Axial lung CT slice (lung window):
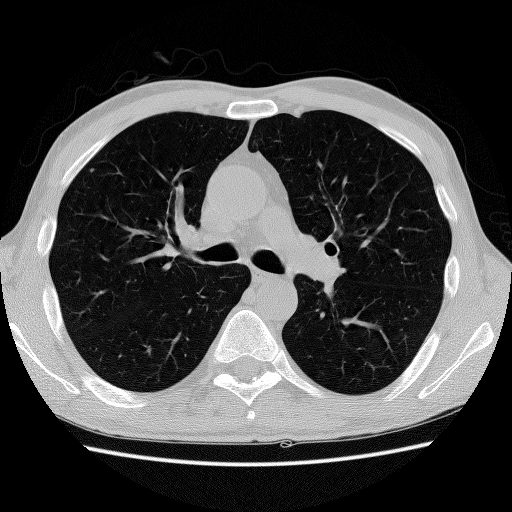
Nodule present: yes
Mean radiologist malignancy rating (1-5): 1